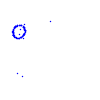
Particle: proton